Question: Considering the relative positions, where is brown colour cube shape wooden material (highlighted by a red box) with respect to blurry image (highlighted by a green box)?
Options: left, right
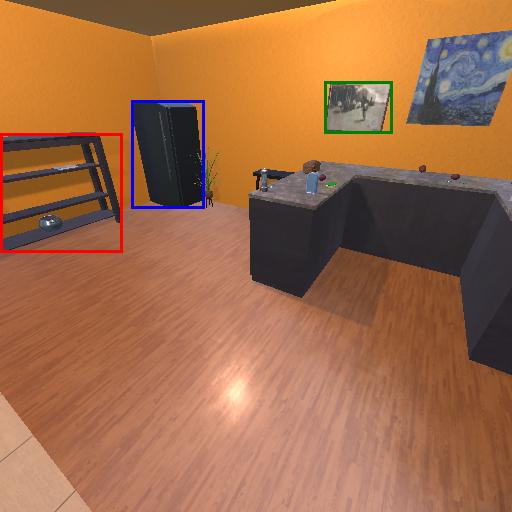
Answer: left